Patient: sex F, age 70
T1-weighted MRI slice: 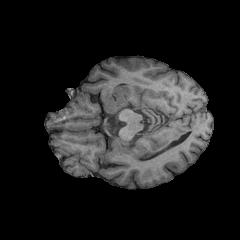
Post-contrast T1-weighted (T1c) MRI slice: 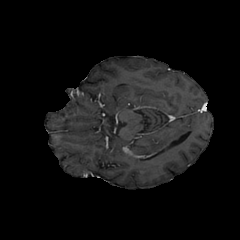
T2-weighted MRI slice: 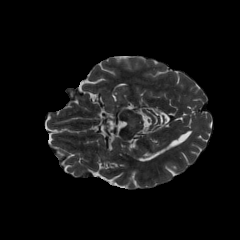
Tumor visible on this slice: no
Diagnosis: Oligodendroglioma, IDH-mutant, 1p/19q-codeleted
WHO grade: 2